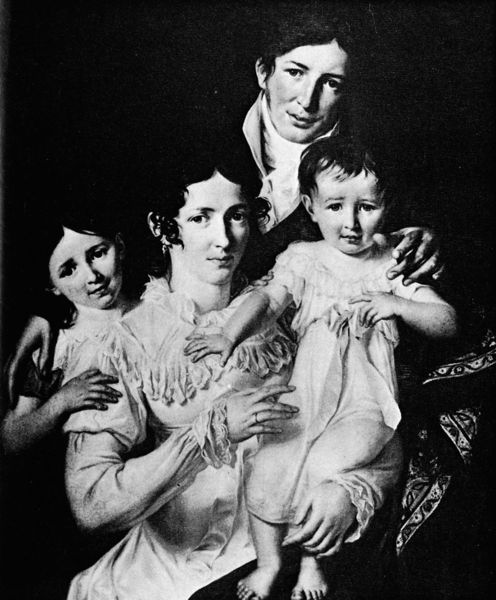
Titel: Familie Landrichter Albert Boveri
Künstler: Alexander Macco
Institution: Privatbesitz
Schlagwörter: dunkel, gemälde, gruppe, hand, kopf, mann, nackt, weiß, mädchen, frau, frisur, kleid, kleider, mund, nase, schwarz, stirn, blick, ornament, gesichter, jacke, arm, kleidung, kragen, spitze, tragen, bild, hände, portrait, porträt, spiegel, haare, sitzend, eltern, familie, familienporträt, kind, mutter, nachthemd, tochter, vater, locken, traurig, kinder, füße, baby, halstuch, junge, rüschen, ring, betrachter, foto, fotografie, barfuss, schwarze haare, schwarz-weiß, kopie, kleinkind, photo, biedermeier, ehepaar, gestus, fröhlich, sohn, wort, anordnung, leibchen, jabot, ehering, kidner, s/w, a, sw, 1